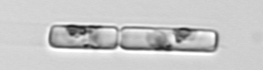
Label: Guinardia_delicatula